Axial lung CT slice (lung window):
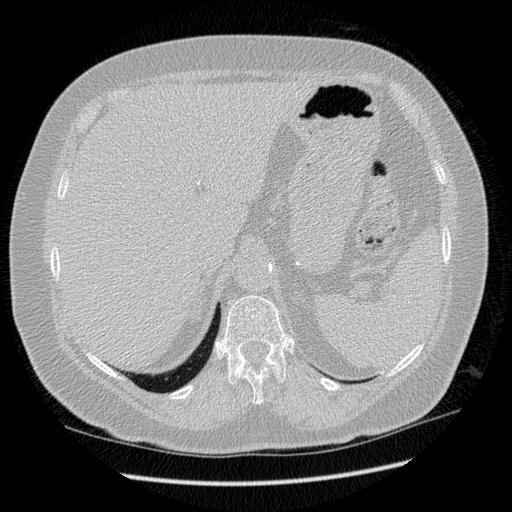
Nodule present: no